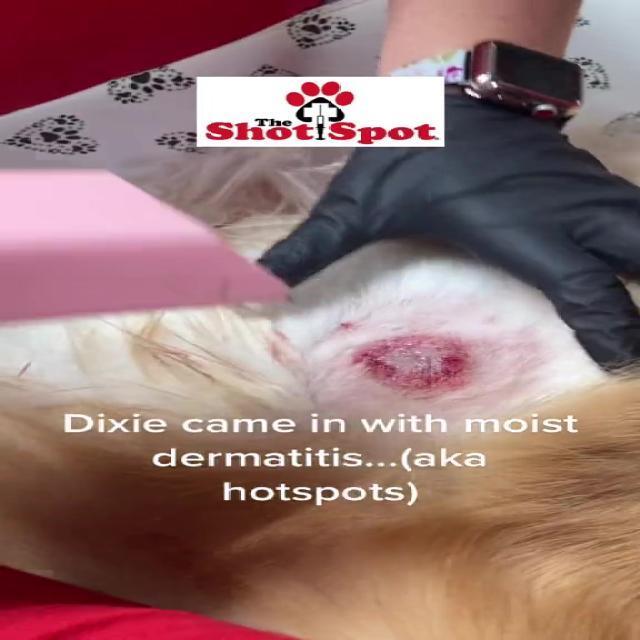
Canine dermatitis — inflammation of the skin presenting with erythema, pruritus, papules, and excoriation. May be allergic, contact, or atopic in origin.